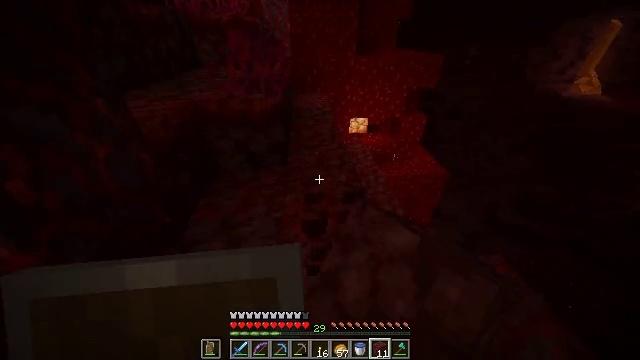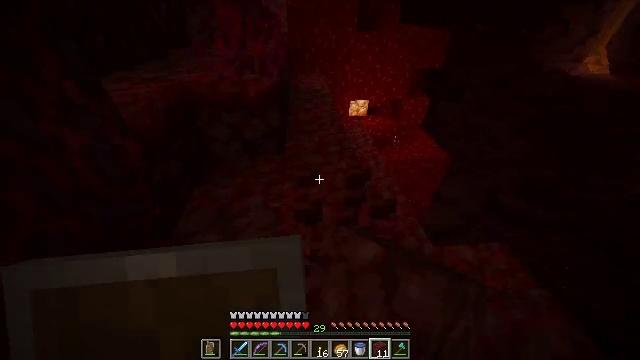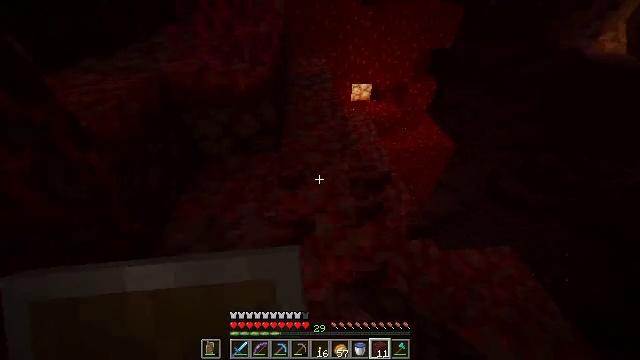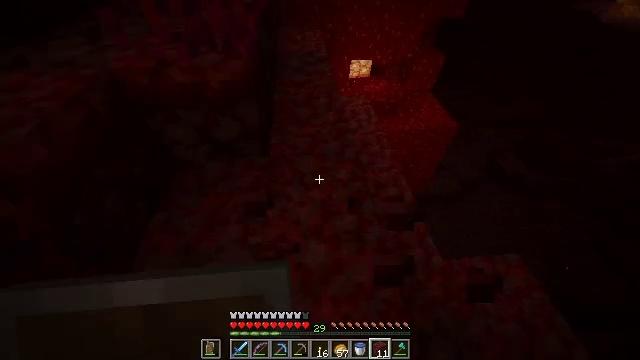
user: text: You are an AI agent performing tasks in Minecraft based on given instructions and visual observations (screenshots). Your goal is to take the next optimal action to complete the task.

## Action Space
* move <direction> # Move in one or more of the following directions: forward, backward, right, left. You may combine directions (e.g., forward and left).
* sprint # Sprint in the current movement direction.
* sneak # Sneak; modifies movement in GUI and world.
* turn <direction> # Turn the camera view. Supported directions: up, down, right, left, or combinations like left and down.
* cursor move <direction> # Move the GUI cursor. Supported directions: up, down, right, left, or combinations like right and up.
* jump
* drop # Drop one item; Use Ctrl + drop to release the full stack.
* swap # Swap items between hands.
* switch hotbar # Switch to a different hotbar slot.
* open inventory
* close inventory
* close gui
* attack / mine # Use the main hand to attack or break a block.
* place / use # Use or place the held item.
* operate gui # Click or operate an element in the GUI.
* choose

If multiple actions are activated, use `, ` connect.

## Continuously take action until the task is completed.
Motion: motion action
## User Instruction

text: Gather the crimson fungus.
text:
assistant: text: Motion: move forward, turn down
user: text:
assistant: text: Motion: move forward, turn down
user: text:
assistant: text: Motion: move forward, turn right and down
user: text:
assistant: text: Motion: no_op